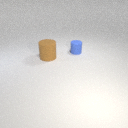
large brown rubber cylinder to the left of small blue rubber cylinder